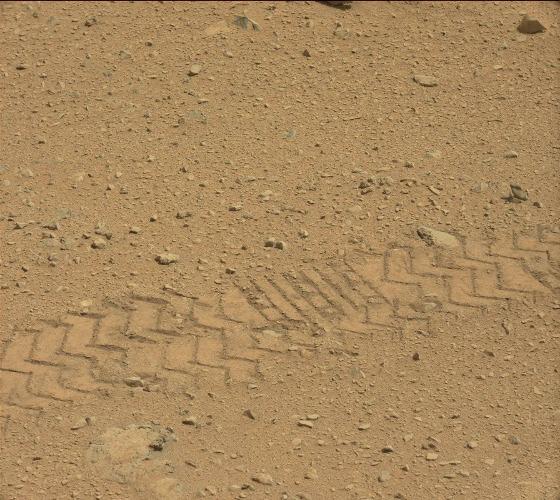
Terrain classes present: Bedrock, Gravel / Sand / Soil, Rock, Shadow, Track